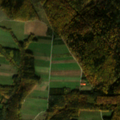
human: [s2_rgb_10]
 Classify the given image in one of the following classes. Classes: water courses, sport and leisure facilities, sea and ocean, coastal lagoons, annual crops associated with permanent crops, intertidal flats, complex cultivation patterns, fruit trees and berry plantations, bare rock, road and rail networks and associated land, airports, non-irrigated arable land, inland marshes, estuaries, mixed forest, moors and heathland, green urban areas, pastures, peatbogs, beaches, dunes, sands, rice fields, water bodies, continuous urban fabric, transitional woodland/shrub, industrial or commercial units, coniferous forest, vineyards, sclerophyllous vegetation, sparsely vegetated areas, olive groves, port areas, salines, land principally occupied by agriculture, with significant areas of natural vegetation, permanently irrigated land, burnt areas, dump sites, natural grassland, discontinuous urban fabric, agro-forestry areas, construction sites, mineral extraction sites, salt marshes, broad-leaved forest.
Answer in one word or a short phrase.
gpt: non-irrigated arable land, complex cultivation patterns, broad-leaved forest, mixed forest